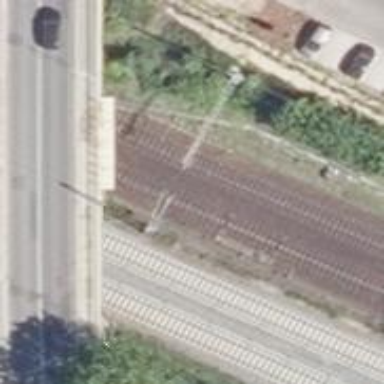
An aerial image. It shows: Railway switch with the turnout side on the left.